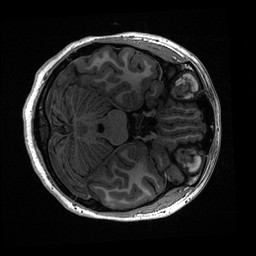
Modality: T1w
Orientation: axial
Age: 21
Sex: female
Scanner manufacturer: ge
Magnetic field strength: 3 T
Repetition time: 0.006952 s
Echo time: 0.00292 s